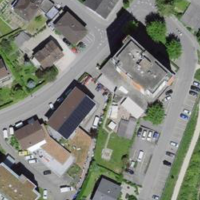
EUNIS habitat code: 54
Species observed at this site:
Prunus spinosa